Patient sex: M
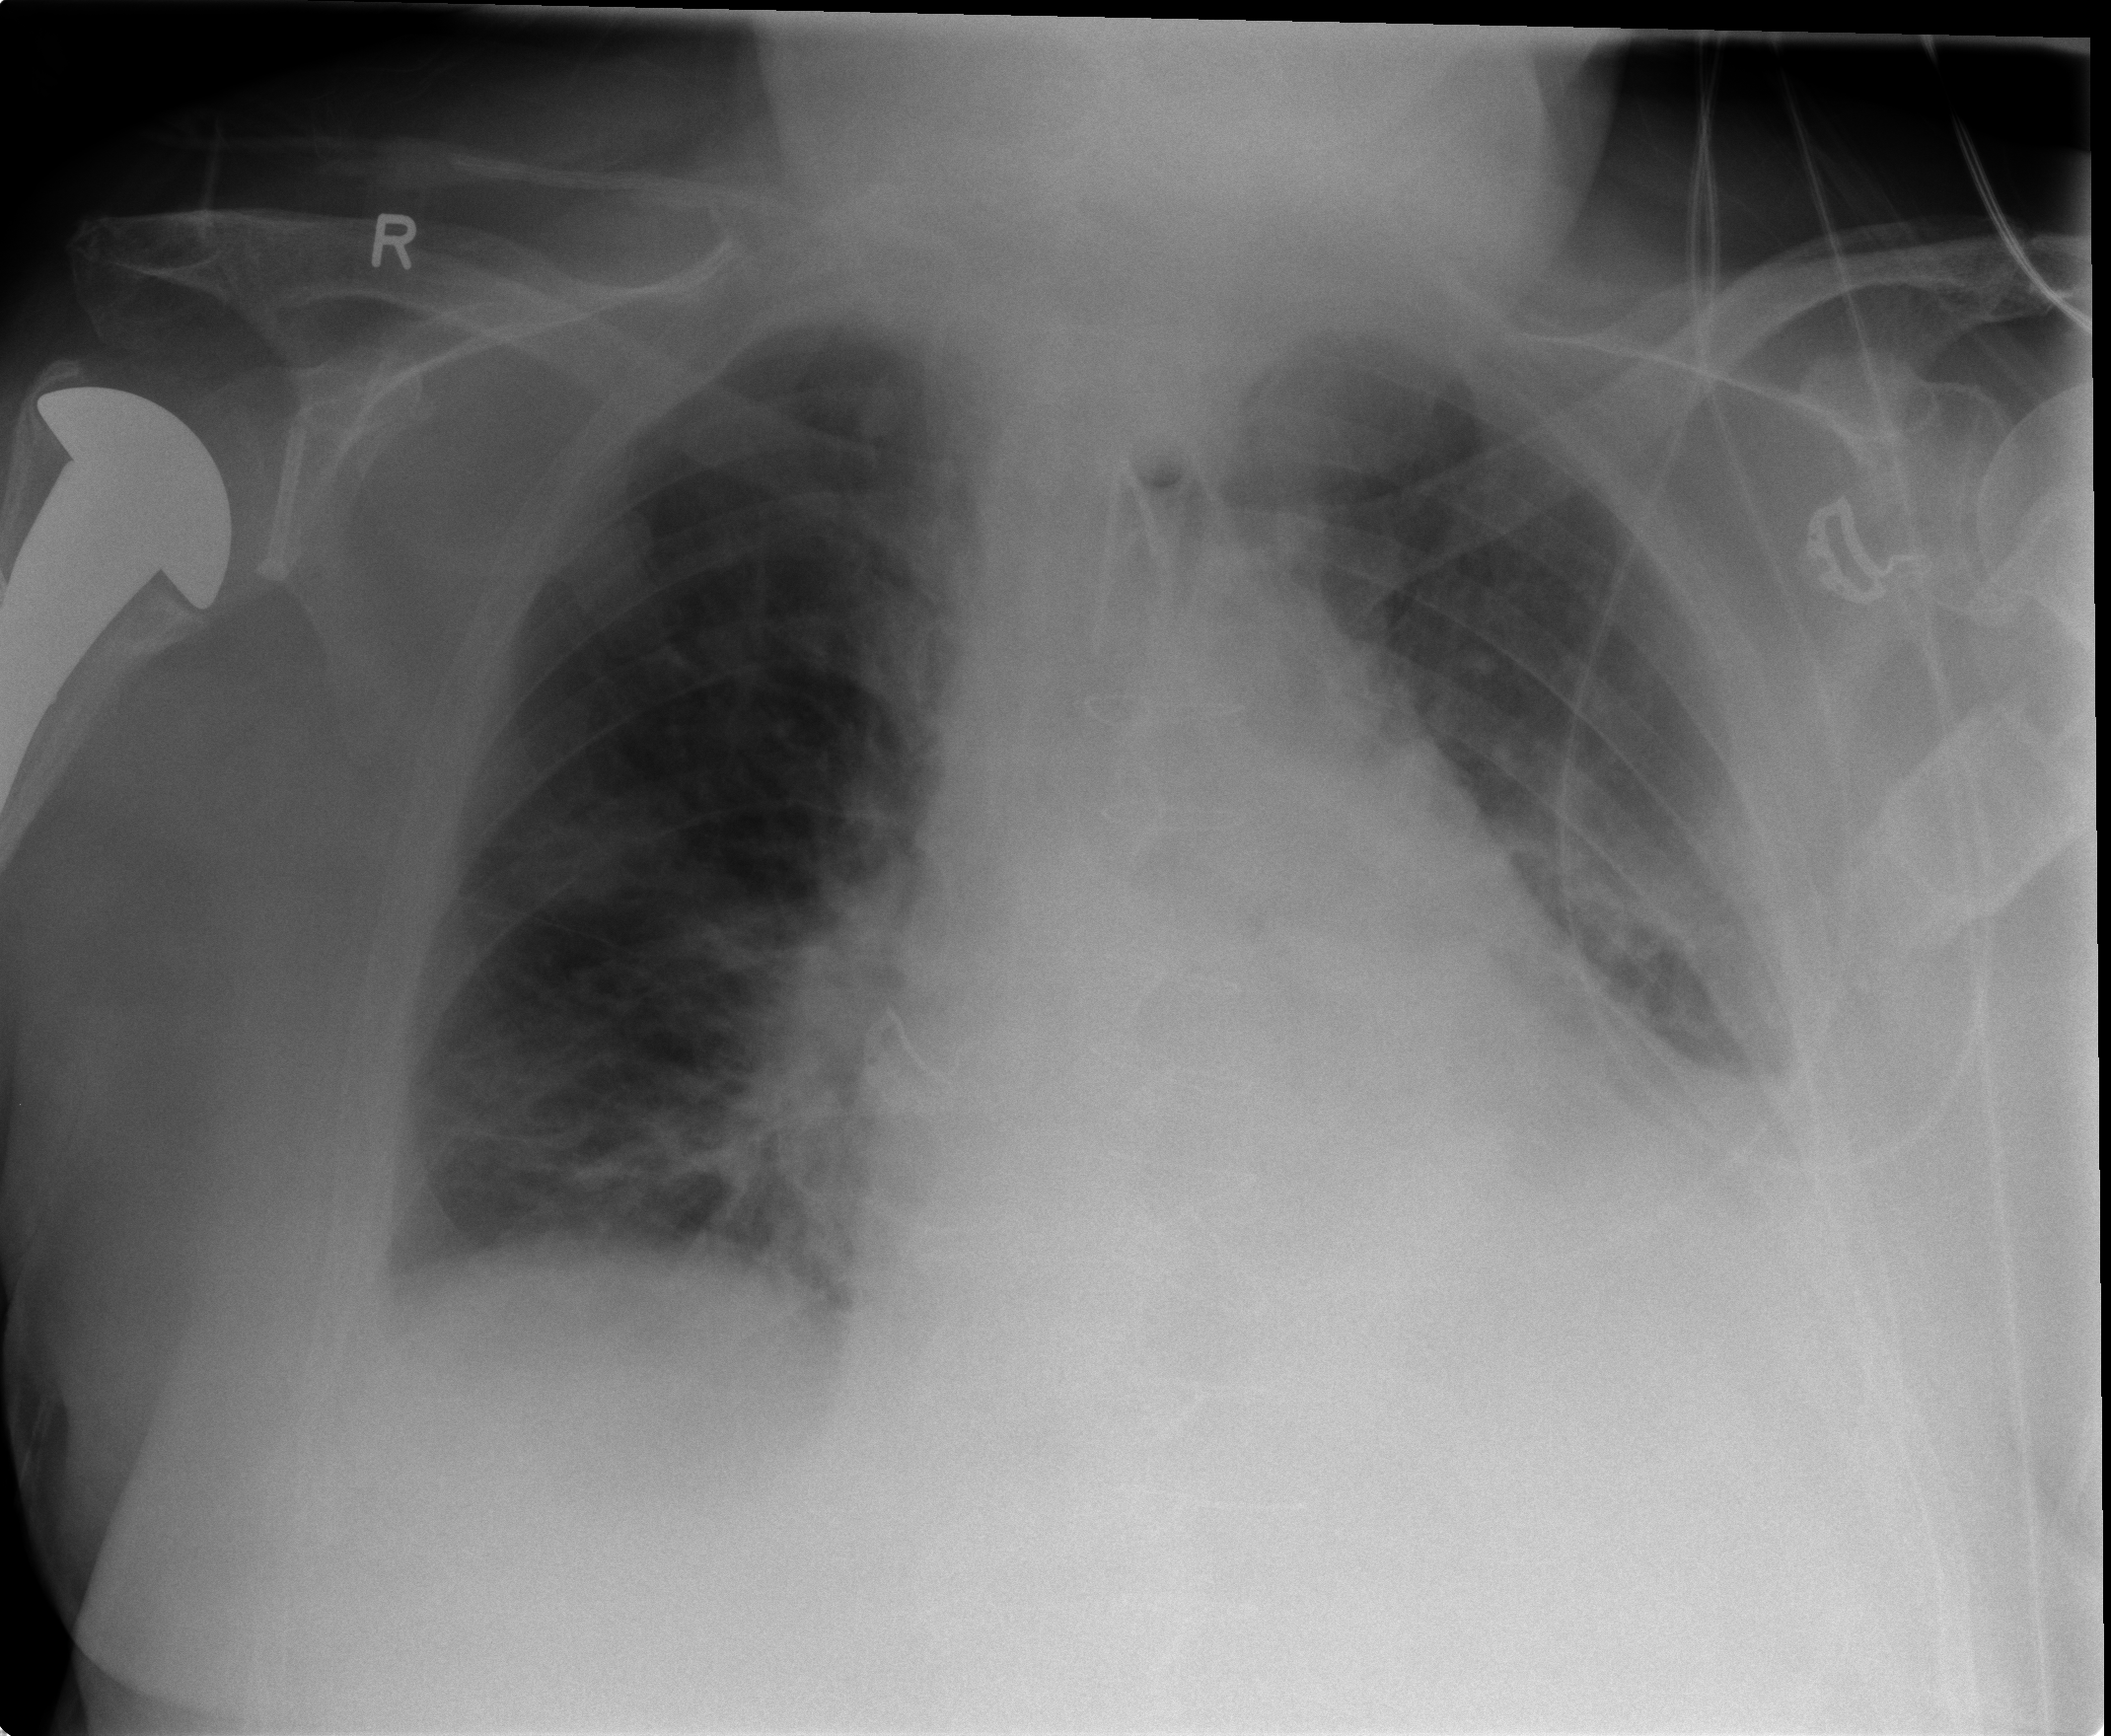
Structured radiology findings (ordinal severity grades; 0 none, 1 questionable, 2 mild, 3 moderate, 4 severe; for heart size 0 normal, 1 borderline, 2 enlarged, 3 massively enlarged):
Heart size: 2
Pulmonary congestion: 2
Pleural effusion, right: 2
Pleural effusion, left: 2
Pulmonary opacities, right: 2
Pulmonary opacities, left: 1
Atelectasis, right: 2
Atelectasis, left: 2